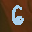
Label: 6